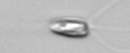
Label: Chrysochromulina